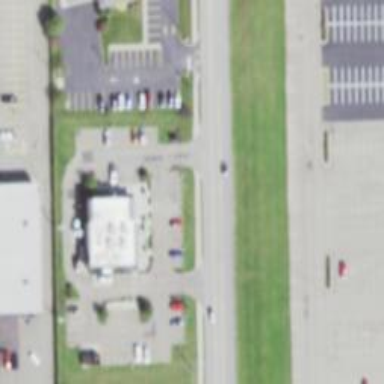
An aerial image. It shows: Parking space.